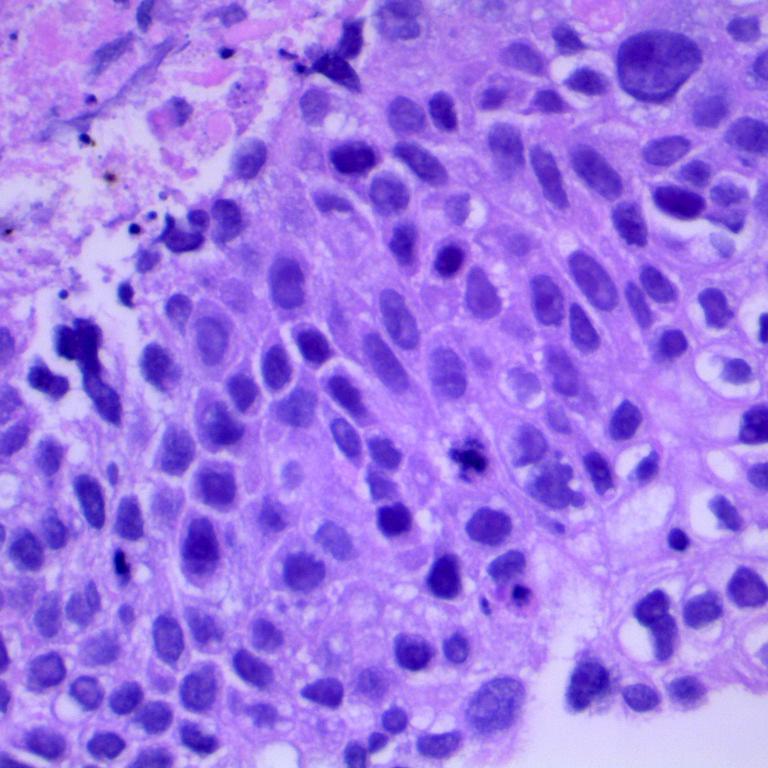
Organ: lung
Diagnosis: squamous carcinomas